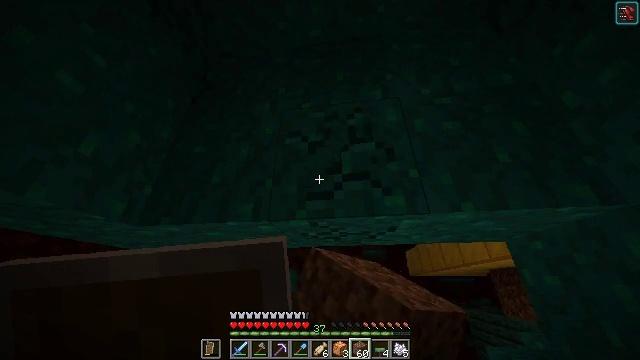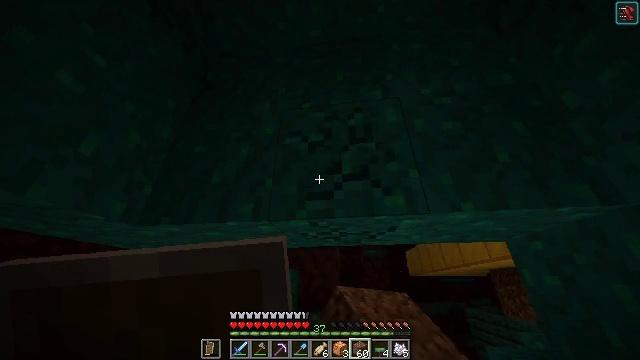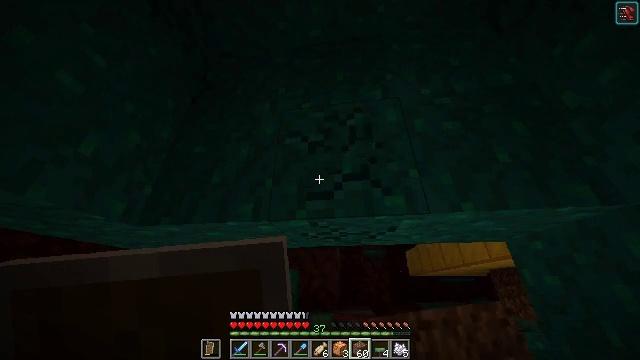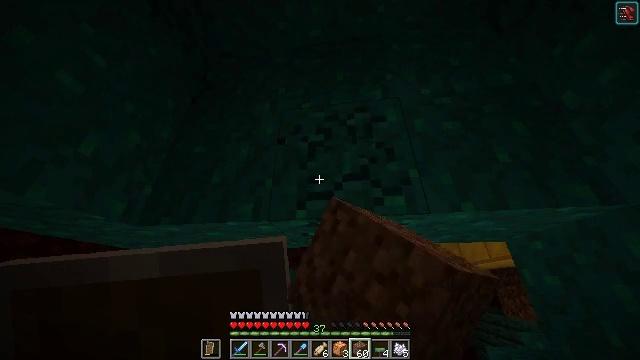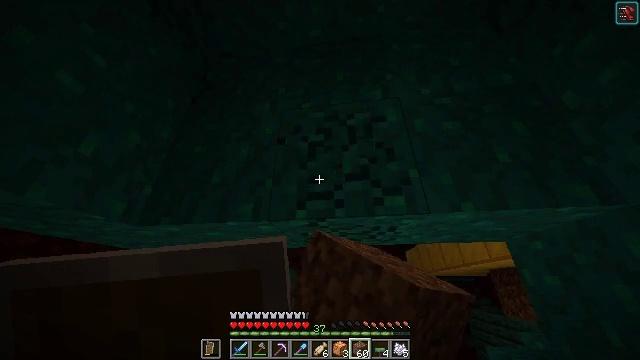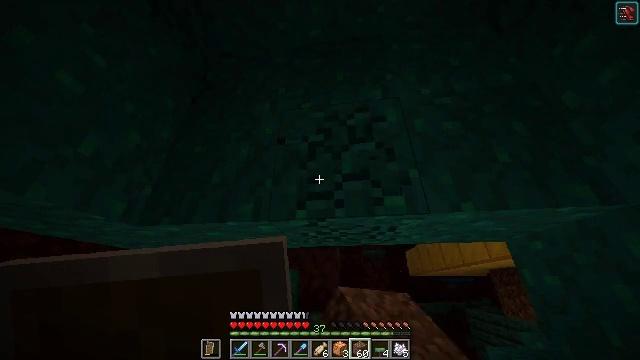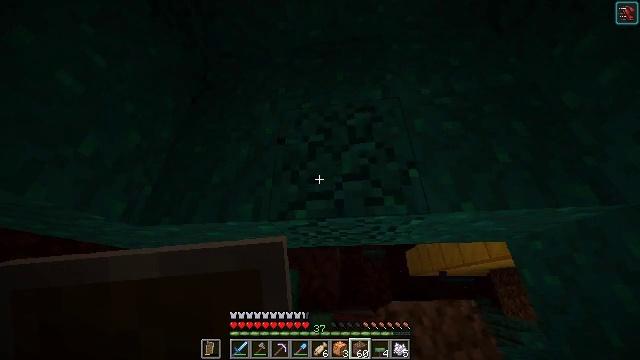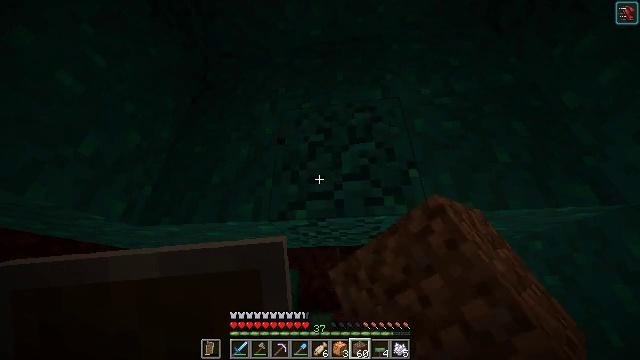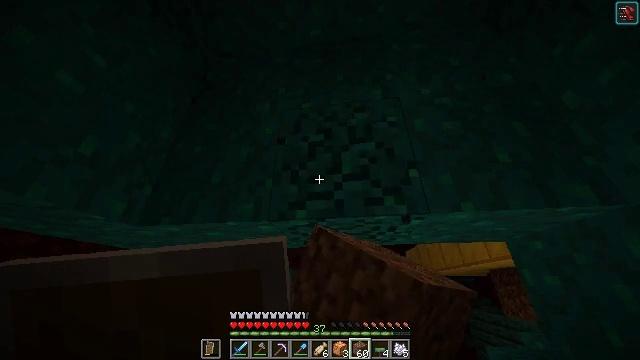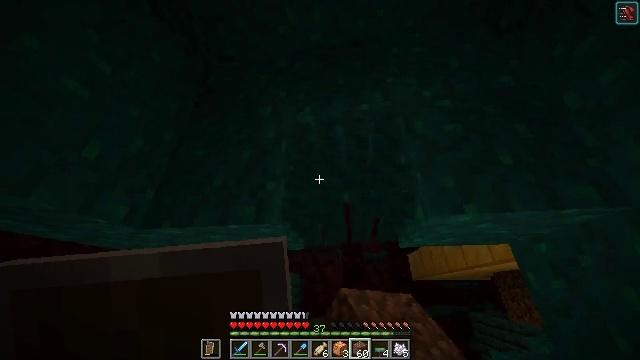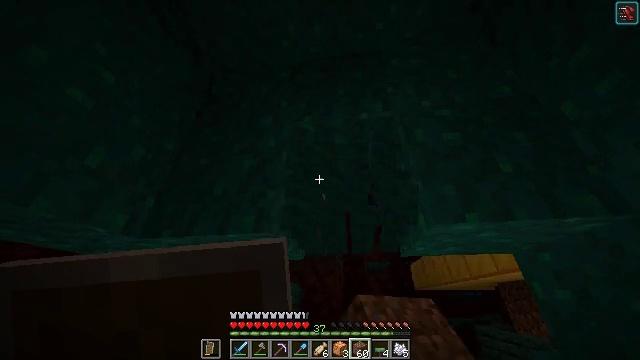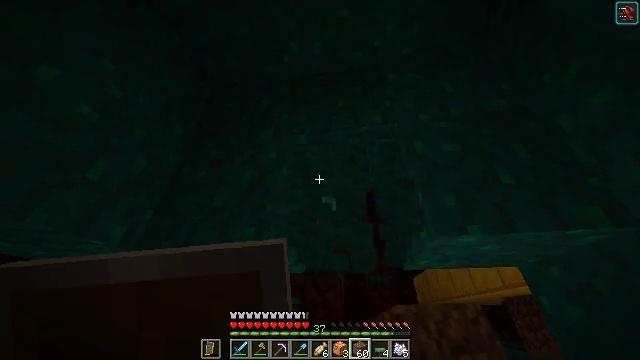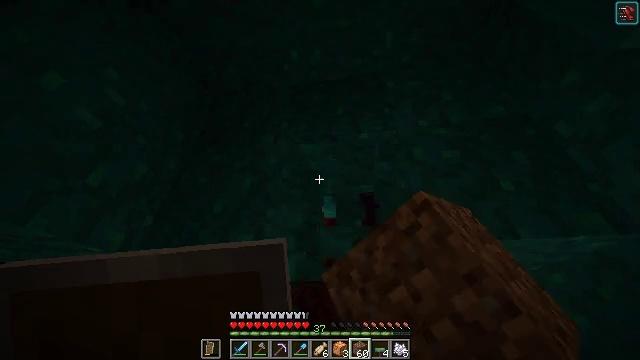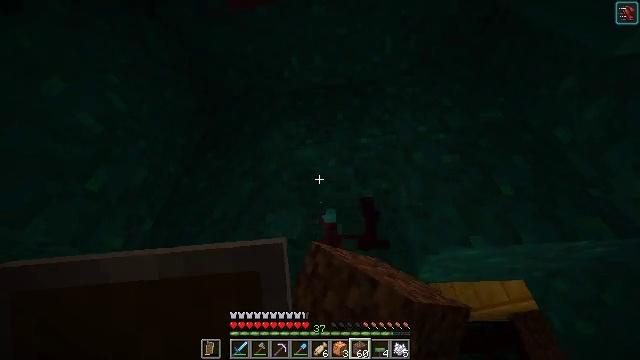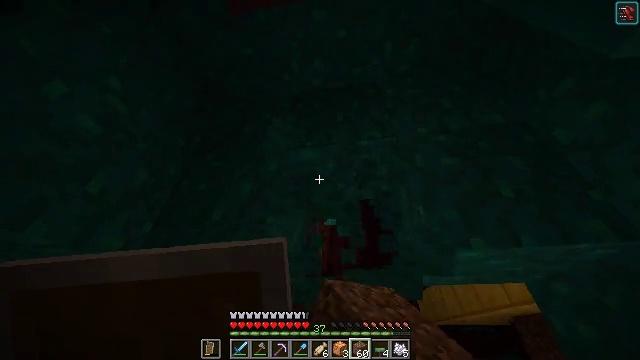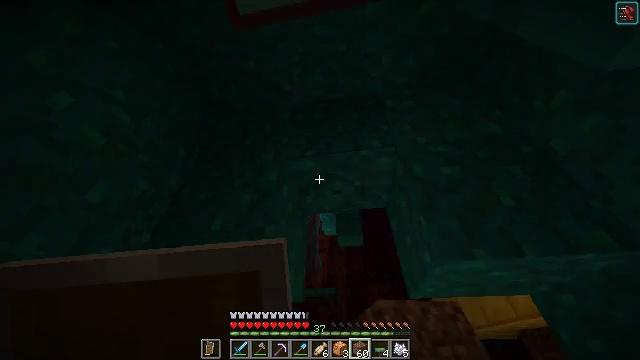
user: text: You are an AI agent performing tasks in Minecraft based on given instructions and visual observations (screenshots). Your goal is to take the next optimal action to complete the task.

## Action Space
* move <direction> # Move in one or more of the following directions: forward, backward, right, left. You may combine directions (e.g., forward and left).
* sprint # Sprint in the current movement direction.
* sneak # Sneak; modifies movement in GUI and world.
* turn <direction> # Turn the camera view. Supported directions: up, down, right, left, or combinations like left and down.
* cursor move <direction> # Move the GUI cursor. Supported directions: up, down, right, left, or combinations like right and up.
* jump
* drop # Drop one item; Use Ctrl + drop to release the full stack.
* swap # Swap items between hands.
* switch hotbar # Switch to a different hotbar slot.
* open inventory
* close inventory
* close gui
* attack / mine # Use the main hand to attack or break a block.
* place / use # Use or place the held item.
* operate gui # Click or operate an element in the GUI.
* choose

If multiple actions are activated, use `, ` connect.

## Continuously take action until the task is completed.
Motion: motion action
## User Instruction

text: Harvest the warped wart block in the Nether.
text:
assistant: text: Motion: attack / mine
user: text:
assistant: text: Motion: attack / mine
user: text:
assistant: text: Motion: attack / mine
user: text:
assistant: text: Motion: attack / mine
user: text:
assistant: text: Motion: attack / mine
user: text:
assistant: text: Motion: attack / mine
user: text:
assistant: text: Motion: attack / mine
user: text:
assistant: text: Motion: attack / mine
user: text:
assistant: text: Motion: attack / mine
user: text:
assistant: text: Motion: turn up, attack / mine
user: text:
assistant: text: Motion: turn up, attack / mine
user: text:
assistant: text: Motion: turn up, attack / mine
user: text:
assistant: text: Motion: turn up, attack / mine
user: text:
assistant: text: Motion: attack / mine
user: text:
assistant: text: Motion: turn up, attack / mine
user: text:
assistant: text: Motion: turn up, attack / mine
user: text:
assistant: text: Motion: turn up, attack / mine
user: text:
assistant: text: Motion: turn up, attack / mine
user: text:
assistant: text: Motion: attack / mine
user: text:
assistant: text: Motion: attack / mine
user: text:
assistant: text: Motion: attack / mine
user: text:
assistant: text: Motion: attack / mine
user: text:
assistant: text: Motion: attack / mine
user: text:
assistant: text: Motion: attack / mine
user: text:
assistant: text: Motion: attack / mine
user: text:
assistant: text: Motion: attack / mine
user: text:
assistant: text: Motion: attack / mine
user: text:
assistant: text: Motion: attack / mine
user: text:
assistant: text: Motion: attack / mine
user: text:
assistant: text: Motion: attack / mine